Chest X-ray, AP view. Patient: 36 years old, sex F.
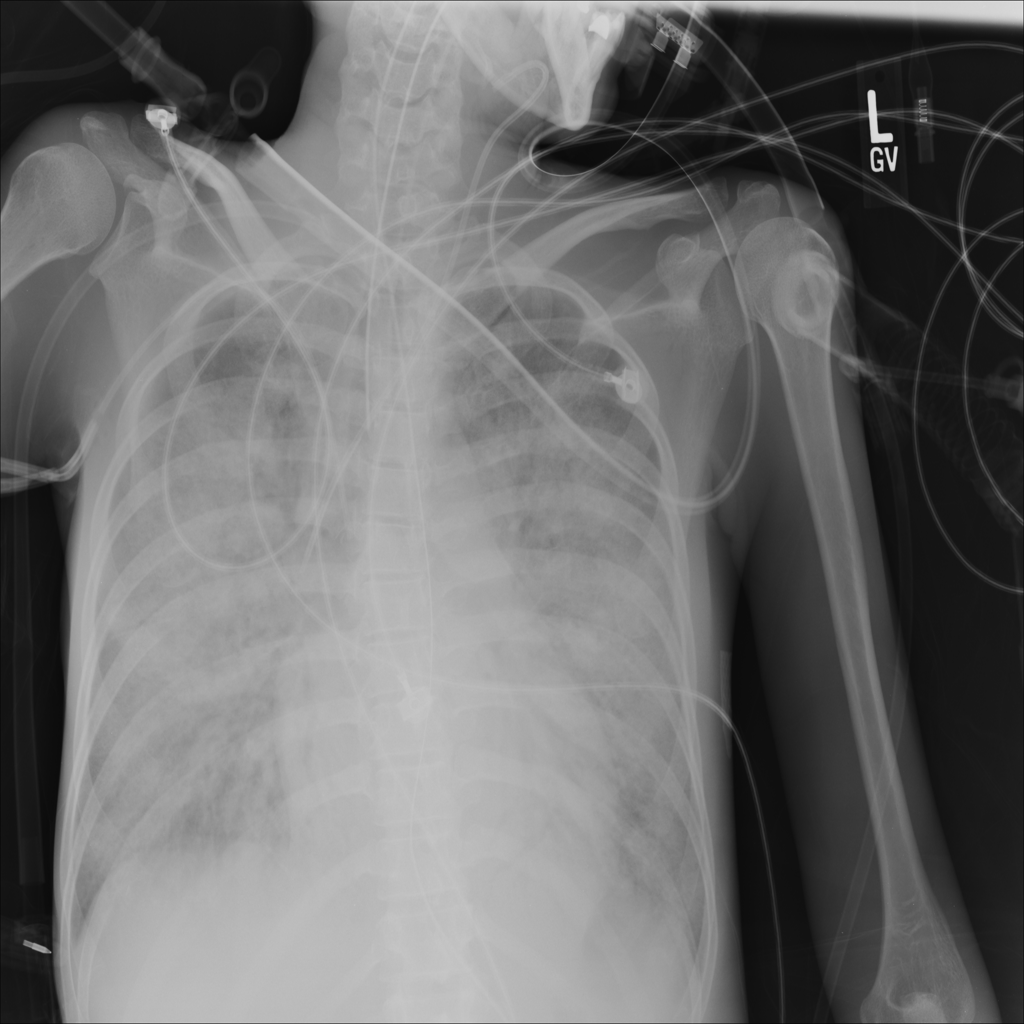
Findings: Infiltration